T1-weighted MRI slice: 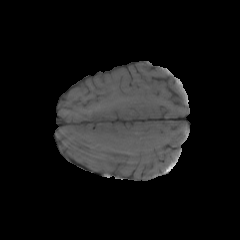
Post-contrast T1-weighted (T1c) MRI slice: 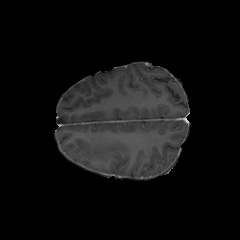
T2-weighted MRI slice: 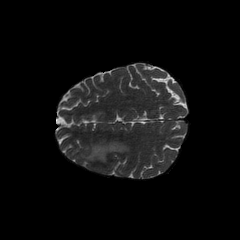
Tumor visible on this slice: yes